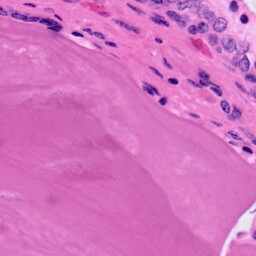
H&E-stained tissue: Prostate